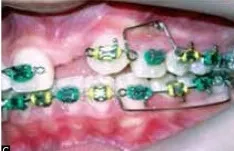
Left lateral view with TMA semiarch for #23 intrusion.
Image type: radiology (ct)